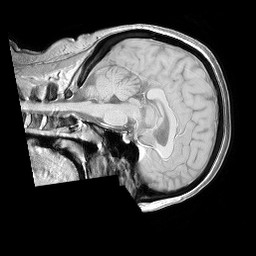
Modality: T1w
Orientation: sagittal
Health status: ill
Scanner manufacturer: philips
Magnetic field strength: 3 T
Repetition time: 0.3787 s
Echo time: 0.002908 s